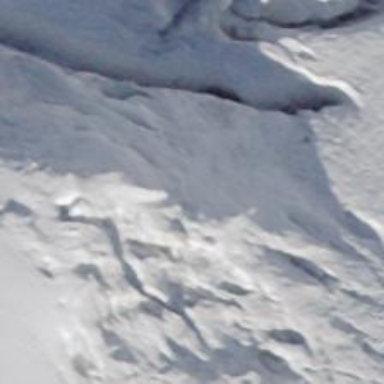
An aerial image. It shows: Crevasse in the natural environment.